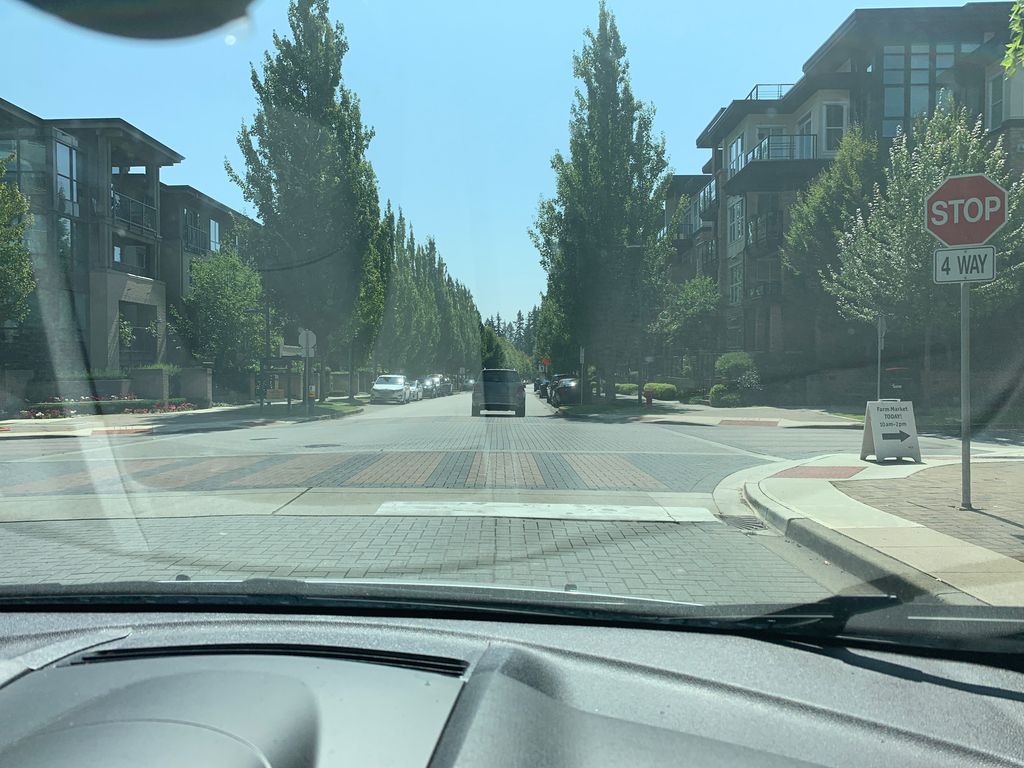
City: vancouver